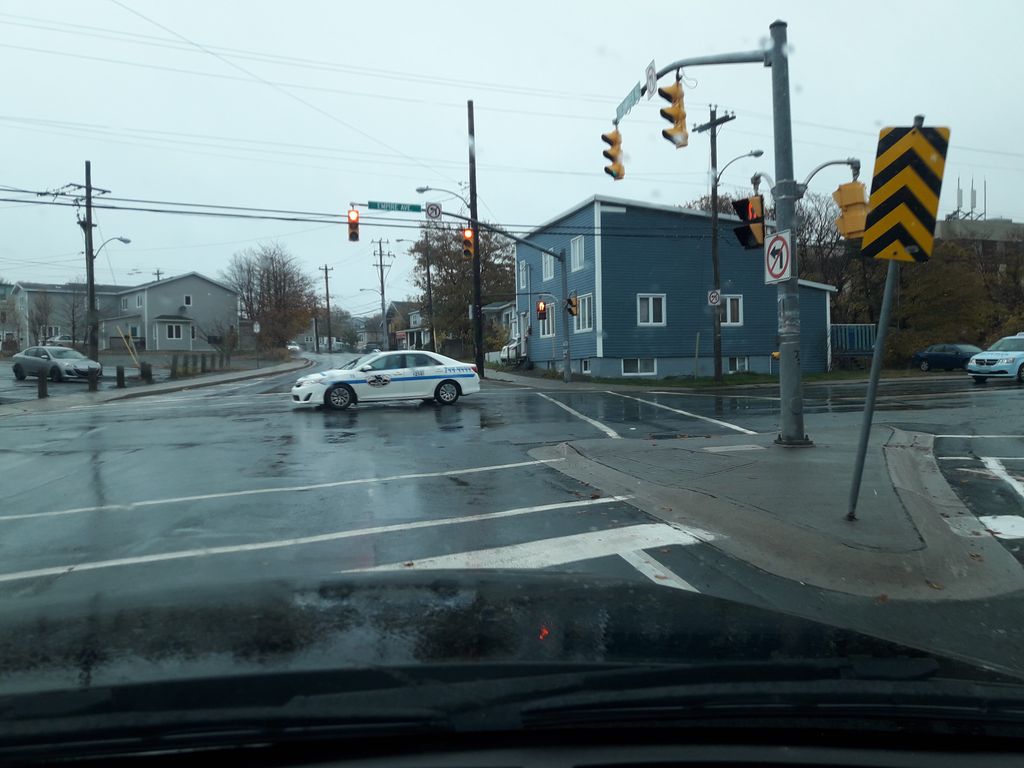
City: st_johns